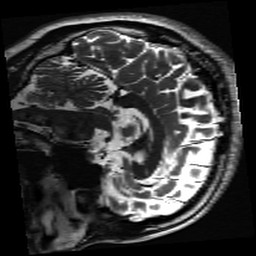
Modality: inplaneT2
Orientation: sagittal